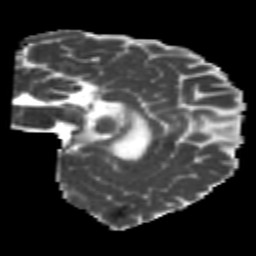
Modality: MD
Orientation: sagittal
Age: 22
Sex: male
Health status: healthy
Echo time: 0.074 s